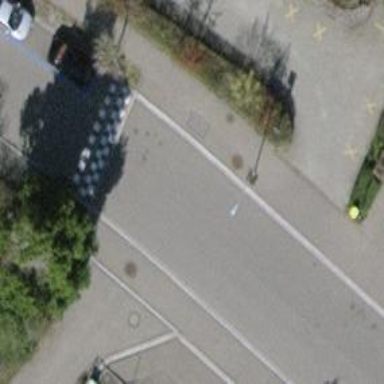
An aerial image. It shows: Traffic calming table.